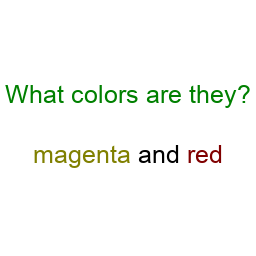
Color: olive, maroon
Color name shown: magenta, red
Background color: white
Question text color: green